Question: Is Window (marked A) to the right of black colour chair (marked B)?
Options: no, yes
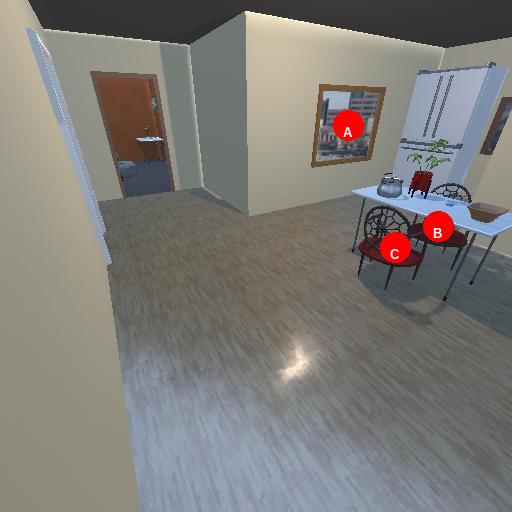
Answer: no